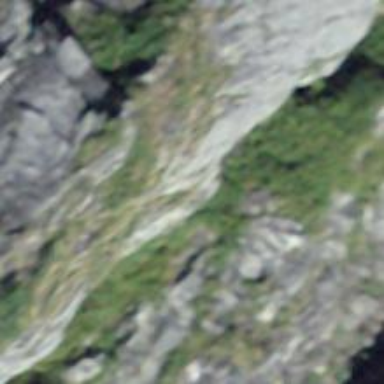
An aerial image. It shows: Cliff in nature.